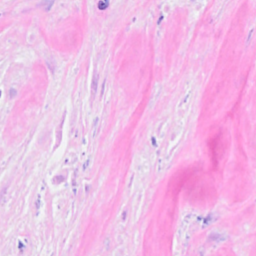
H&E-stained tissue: Breast